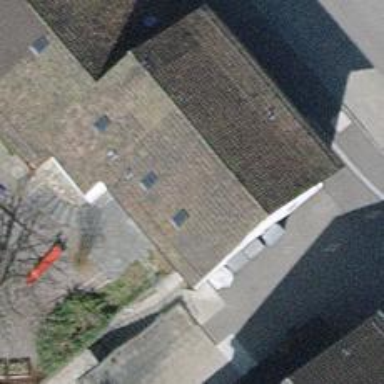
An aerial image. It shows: Kindergarten building.